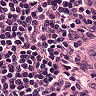
Metastatic tissue present: no